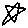
Label: star